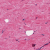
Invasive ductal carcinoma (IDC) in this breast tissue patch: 0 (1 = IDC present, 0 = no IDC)